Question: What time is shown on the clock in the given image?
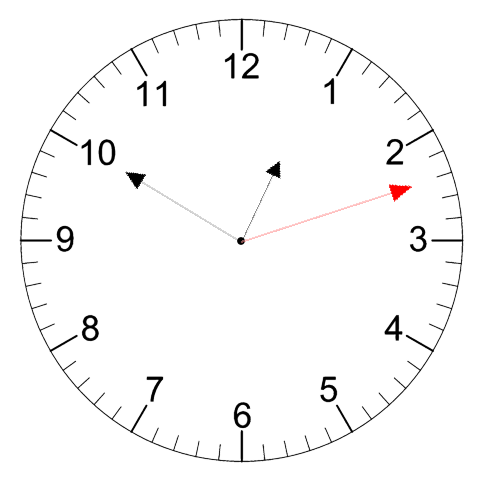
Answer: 12:50:12